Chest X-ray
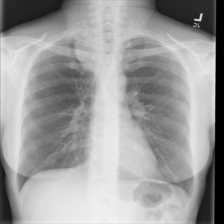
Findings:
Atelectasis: negative
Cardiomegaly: negative
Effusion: negative
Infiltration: negative
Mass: positive
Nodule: negative
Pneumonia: negative
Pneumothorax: negative
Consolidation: negative
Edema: negative
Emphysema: negative
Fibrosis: negative
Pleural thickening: positive
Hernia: negative